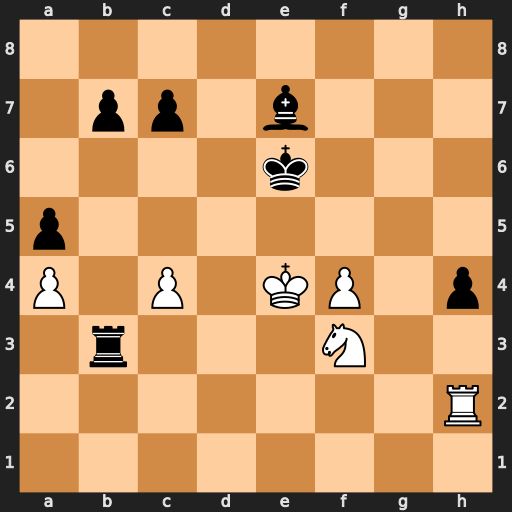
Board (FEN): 8/1pp1b3/4k3/p7/P1P1KP1p/1r3N2/7R/8
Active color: w
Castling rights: -
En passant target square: -
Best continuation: Nd4+ Kd7 Nxb3